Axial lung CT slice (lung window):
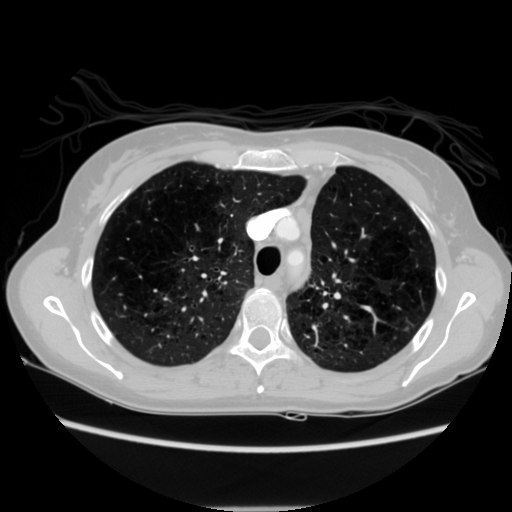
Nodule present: no